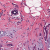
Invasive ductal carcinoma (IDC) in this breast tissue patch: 0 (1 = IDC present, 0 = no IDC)